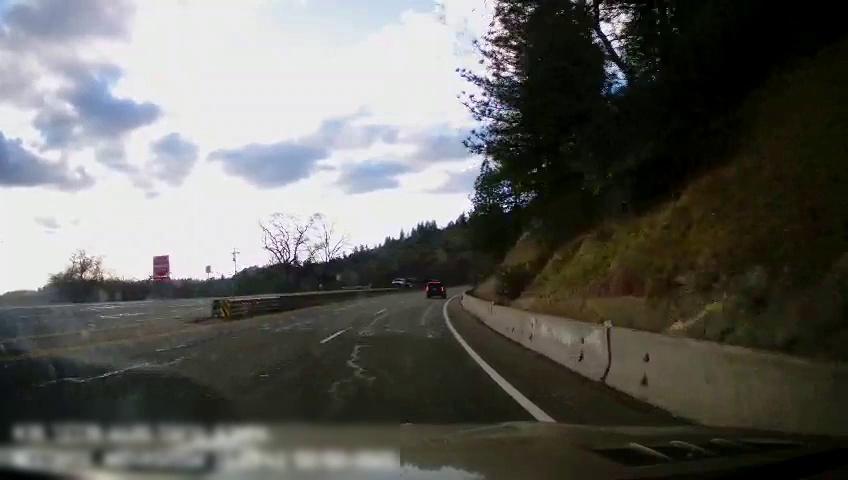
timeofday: Day
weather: Cloudy
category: Drivable Space
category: Vehicles | SUV
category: Vehicles | Truck
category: Lanes | Opposite Lane
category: Lanes | Alternate Lane
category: Lanes | Alternate Lane
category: Lanes | Current Lane
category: Lanes | Alternate Lane
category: Lanes | Current Lane